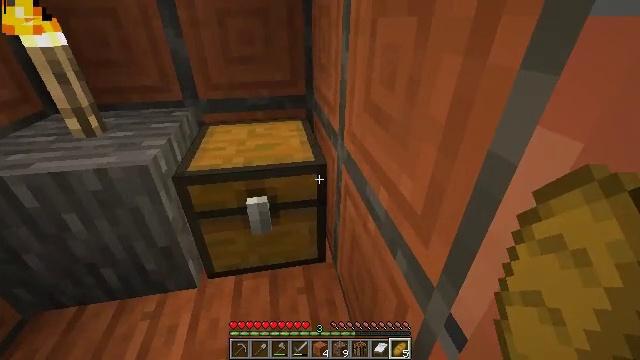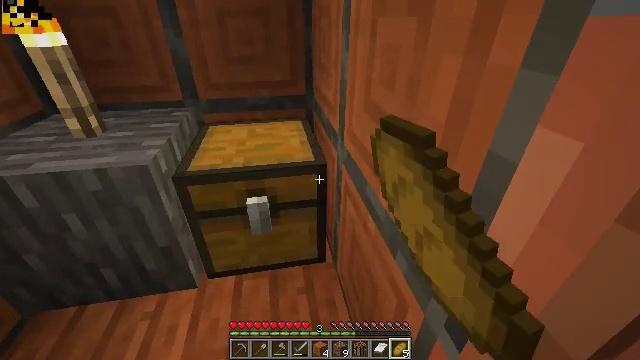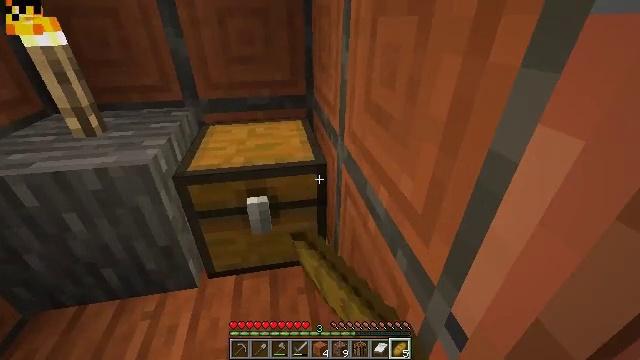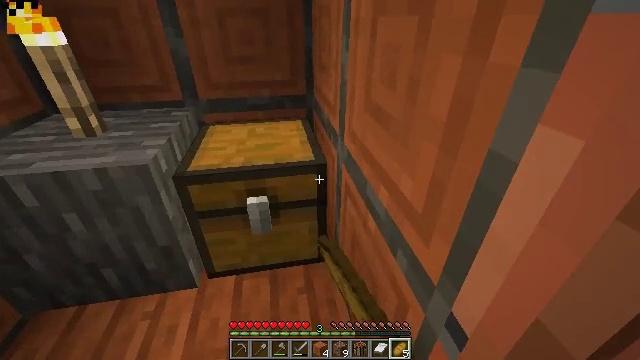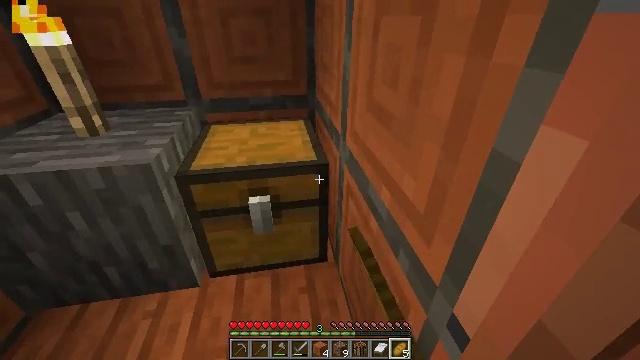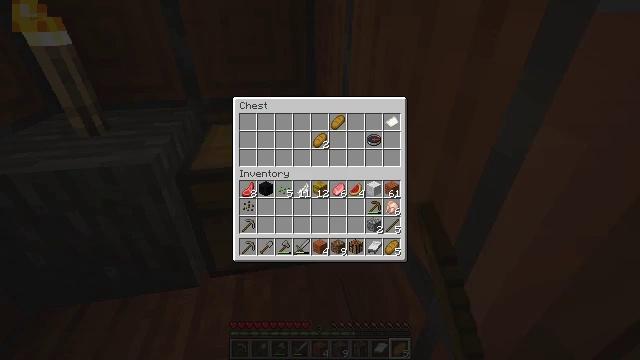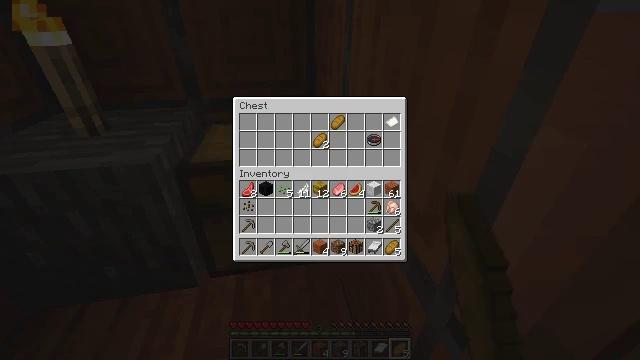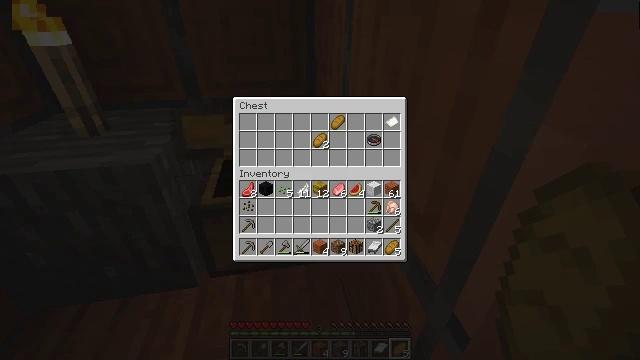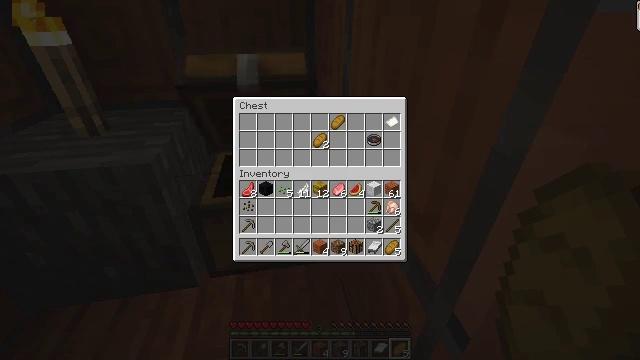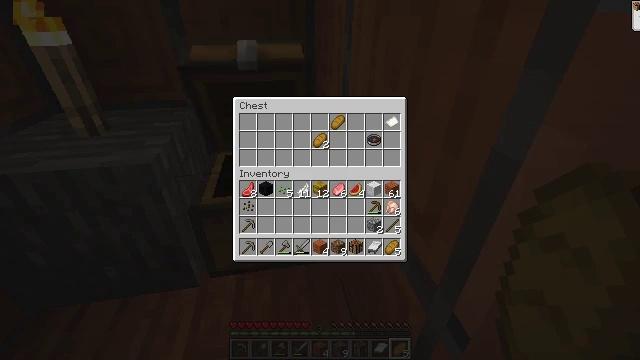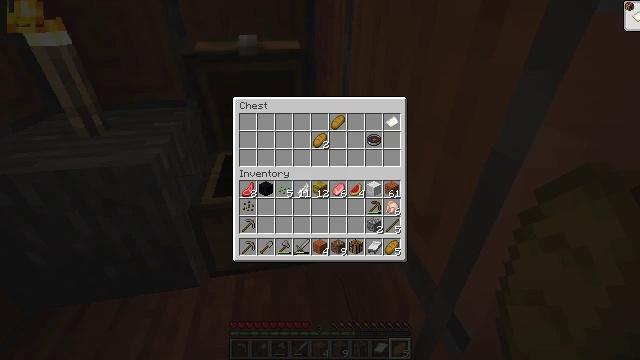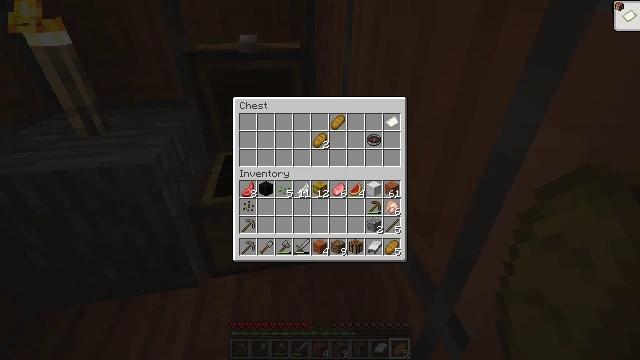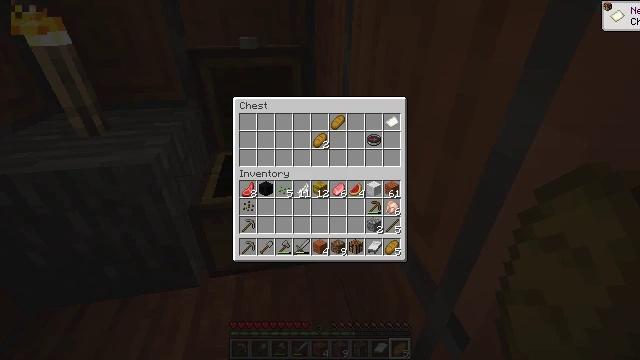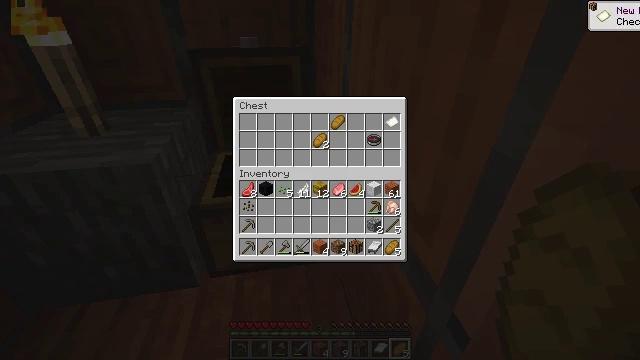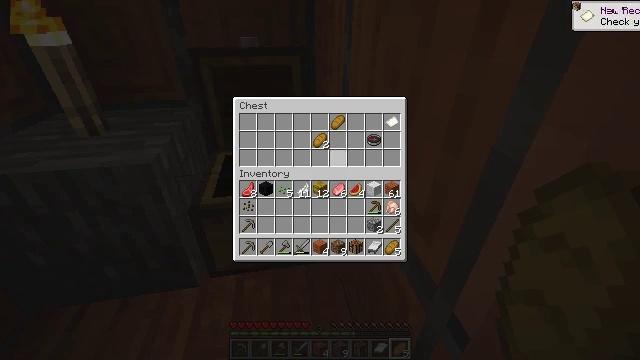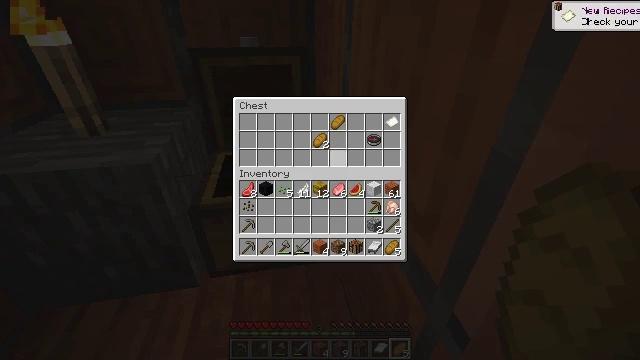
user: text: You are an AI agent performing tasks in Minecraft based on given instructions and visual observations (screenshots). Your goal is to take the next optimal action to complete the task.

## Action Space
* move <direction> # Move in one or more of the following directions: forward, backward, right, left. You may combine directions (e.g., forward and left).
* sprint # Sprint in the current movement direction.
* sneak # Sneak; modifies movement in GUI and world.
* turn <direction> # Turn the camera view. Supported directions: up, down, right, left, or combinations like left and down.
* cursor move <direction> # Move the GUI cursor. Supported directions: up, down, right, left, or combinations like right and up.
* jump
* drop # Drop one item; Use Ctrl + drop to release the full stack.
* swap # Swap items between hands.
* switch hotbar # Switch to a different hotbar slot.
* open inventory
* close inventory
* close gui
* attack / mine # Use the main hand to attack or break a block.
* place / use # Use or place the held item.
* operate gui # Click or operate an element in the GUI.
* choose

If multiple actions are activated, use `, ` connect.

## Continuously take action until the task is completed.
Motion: motion action
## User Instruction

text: Get the cartography table into your inventory.
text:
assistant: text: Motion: use / place
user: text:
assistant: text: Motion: use / place
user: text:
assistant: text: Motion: no_op
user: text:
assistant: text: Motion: no_op
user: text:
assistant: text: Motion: cursor move left, open gui
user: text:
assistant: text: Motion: cursor move right
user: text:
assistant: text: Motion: no_op
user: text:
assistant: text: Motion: no_op
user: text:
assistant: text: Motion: no_op
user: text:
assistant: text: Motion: no_op
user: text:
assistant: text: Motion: no_op
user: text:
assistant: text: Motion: no_op
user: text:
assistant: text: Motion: cursor move right and up
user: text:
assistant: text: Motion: cursor move right and up
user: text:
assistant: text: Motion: no_op
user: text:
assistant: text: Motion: no_op
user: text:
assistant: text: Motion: no_op
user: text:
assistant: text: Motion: sneak
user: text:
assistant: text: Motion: sneak
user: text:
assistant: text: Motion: sneak
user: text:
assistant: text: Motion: sneak
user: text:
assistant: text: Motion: sneak
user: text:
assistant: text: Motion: sneak, choose
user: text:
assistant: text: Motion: sneak, choose
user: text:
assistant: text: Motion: sneak
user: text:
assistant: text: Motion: sneak, cursor move up
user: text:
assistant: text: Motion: sneak, choose
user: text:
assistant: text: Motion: sneak, choose
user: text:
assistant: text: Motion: sneak, choose
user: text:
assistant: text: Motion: sneak